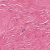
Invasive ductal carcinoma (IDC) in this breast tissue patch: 0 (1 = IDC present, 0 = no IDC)